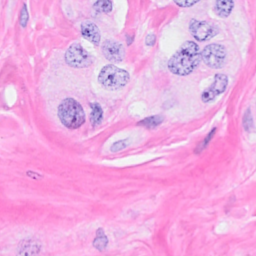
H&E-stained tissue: Breast